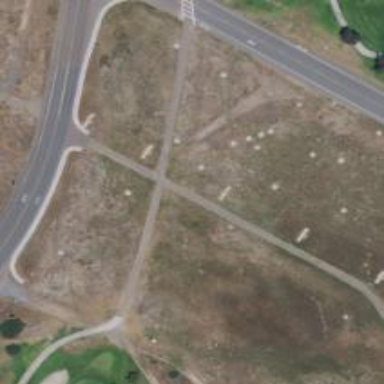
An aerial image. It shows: Path for golf carts.